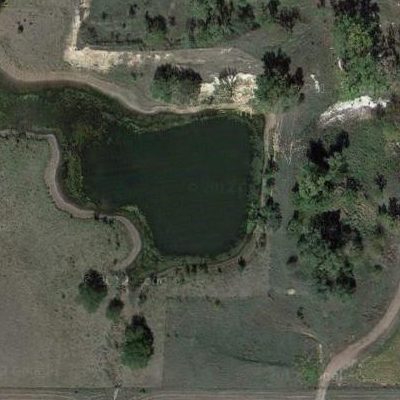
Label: RiverLake